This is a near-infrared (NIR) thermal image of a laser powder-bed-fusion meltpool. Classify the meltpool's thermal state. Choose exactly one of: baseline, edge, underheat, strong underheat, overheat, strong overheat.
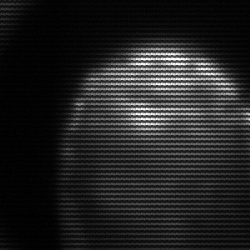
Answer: edge